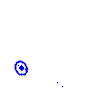
Particle: kaon